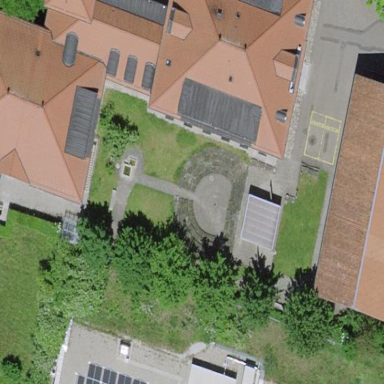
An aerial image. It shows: School building.